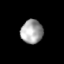
Tissue: lung
Cell type: Epithelial cells
Senescence score: 0.2364
Nuclear area (px): 512
Mean DAPI intensity: 164.676